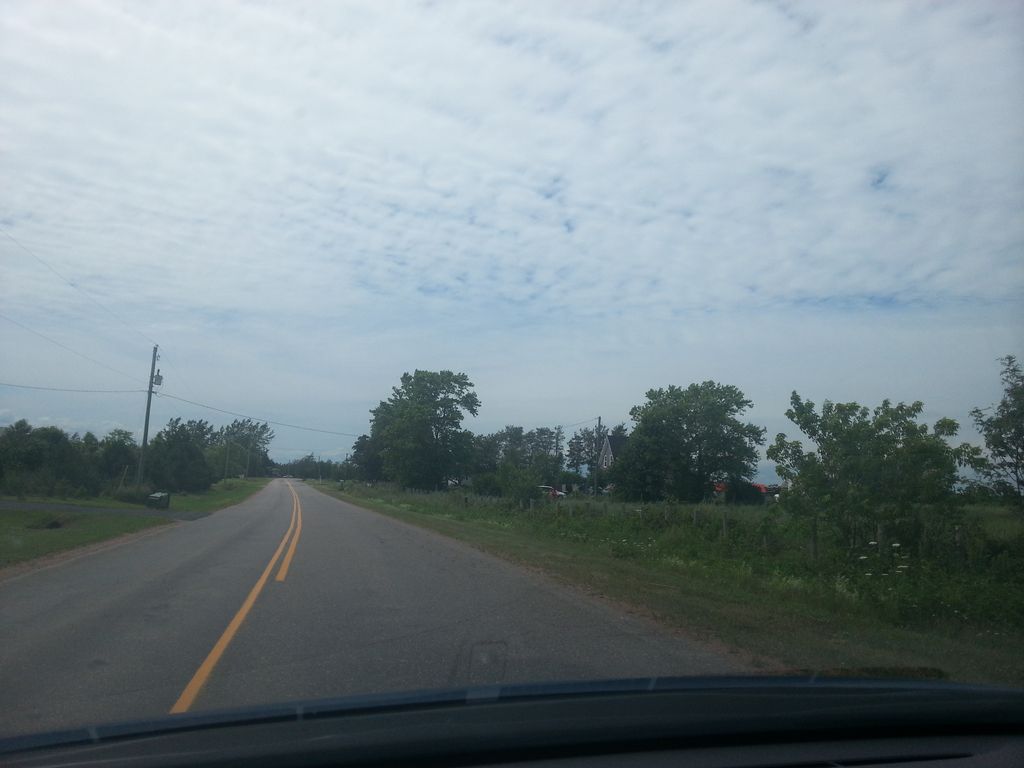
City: charlottetown